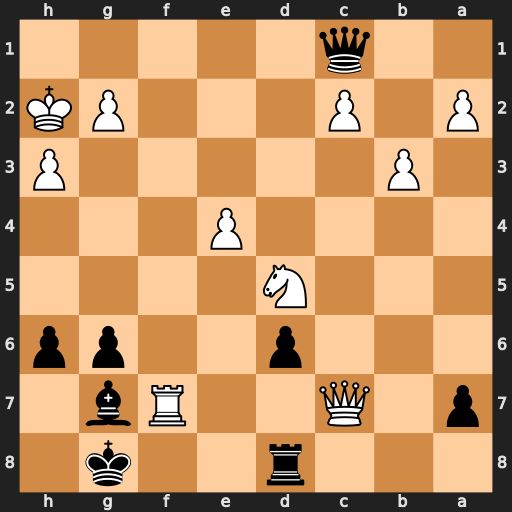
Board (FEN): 3r2k1/p1Q2Rb1/3p2pp/3N4/4P3/1P5P/P1P3PK/2q5
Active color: b
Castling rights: -
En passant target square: -
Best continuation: Be5+ g3 Qd2+ Kh1 Qe1+ Kg2 Qxe4+ Rf3 Rf8